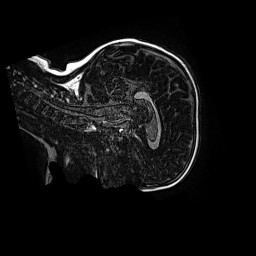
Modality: MP2RAGE
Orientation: sagittal
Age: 10
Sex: female
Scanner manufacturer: siemens
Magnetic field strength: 3 T
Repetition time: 4 s
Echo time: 0.00299 s